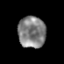
Tissue: prostate
Cell type: Myeloid cells
Senescence score: 0.7143
Nuclear area (px): 852
Mean DAPI intensity: 129.712